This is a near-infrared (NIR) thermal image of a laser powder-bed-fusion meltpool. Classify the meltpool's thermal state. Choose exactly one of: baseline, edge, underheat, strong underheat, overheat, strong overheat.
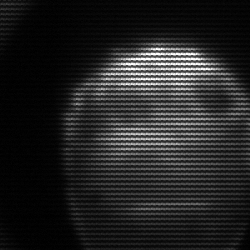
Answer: edge